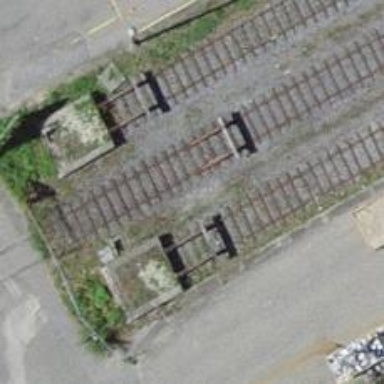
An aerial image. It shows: Railway buffer stop.